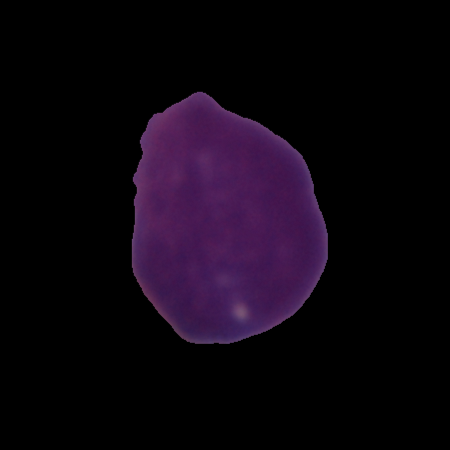
Label: cancer